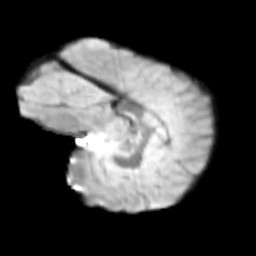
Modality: T2w
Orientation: sagittal
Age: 11
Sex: male
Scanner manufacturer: siemens
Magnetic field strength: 3 T
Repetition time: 3.8 s
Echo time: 0.07 s